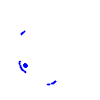
Particle: kaon